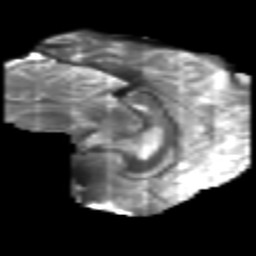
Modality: T2w
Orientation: sagittal
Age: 43
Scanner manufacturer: philips
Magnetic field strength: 3 T
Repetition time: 8.6 s
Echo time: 0.127 s